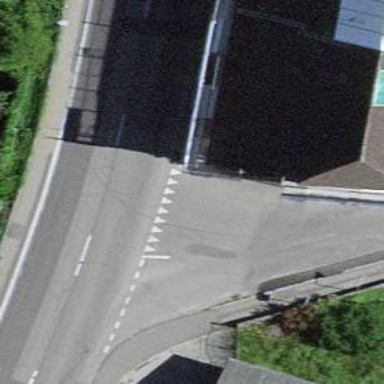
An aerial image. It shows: Road with "give way" sign.